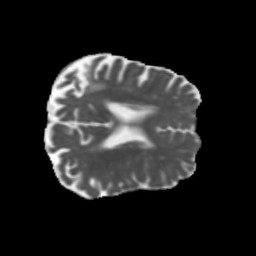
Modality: MD
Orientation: axial
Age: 73
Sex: female
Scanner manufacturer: siemens
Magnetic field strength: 3 T
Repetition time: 5.47 s
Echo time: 0.0854 s